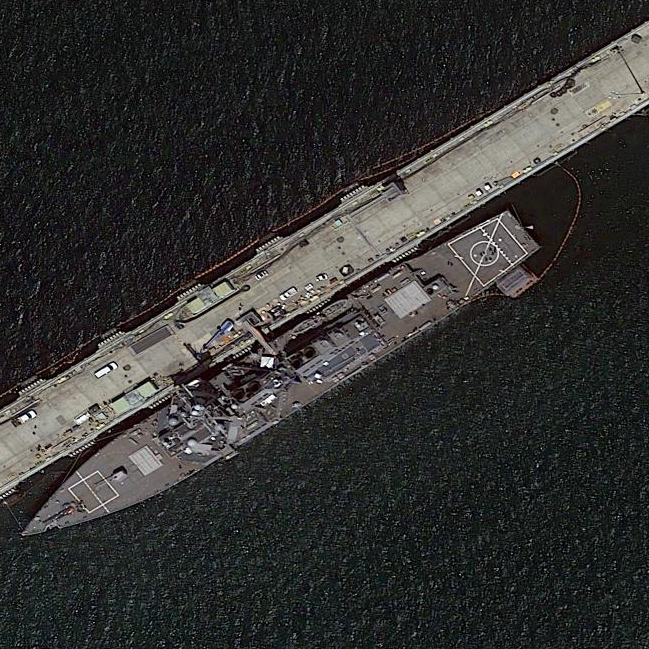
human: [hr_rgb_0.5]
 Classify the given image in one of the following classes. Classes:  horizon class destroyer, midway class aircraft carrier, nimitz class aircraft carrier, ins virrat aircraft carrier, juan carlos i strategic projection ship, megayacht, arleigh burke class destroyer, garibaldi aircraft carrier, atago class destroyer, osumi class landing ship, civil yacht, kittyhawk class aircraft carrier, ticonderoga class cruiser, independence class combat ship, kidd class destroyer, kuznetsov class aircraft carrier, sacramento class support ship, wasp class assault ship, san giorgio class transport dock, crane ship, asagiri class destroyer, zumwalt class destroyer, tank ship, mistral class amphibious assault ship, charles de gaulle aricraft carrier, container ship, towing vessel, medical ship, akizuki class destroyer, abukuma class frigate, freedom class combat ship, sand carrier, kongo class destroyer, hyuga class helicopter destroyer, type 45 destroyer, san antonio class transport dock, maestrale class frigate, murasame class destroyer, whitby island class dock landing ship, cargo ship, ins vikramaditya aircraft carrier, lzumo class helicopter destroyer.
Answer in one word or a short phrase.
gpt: Arleigh Burke class destroyer